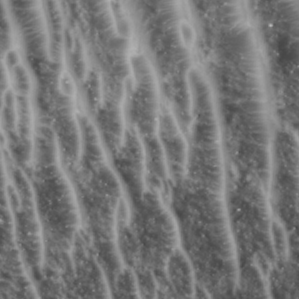
Label: non_frost